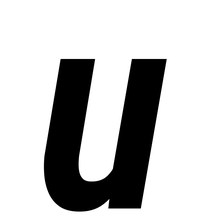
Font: Roboto-Italic_Condensed_SemiBold_Italic